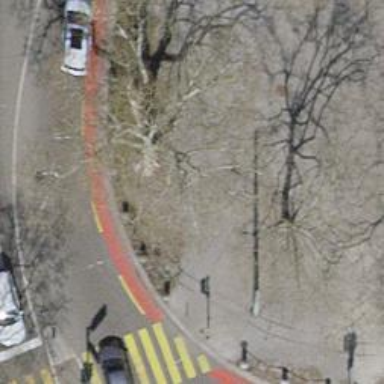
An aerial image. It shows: Avenue of trees.